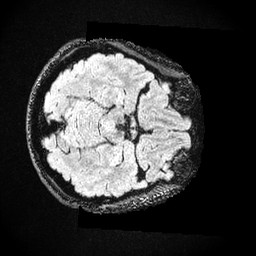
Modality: FLAIR
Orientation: axial
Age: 42
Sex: female
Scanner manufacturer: ge
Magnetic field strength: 3 T
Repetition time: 4.802 s
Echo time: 0.1163 s